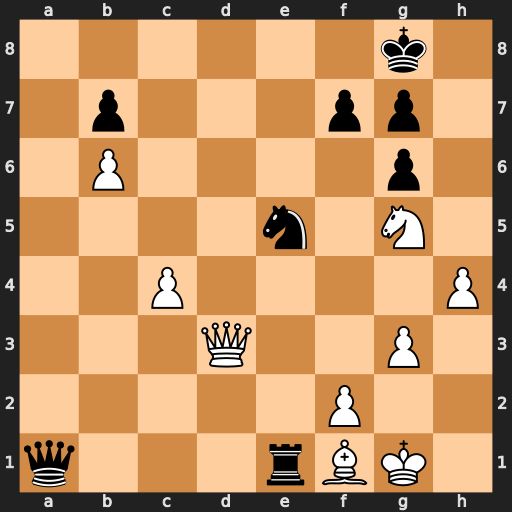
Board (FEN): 6k1/1p3pp1/1P4p1/4n1N1/2P4P/3Q2P1/5P2/q3rBK1
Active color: w
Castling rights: -
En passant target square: -
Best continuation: Qd8#